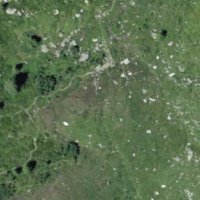
EUNIS habitat code: 31
Species observed at this site:
Alnus alnobetula